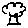
Label: tree